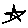
Label: star